Question: I use Xcode to develop application for iOS8.
I use Core-Plot option of
'''
plotSpace.allowsUserInteraction = YES;
'''
I added values to graph it shows me the graph but when i zoom into the x-title , y-title are hidden.
How can i fix this issue?
I want that the titles be not hidden after zoom in/out
Thanks
this is my functions:
'''
#import "CorePlot-CocoaTouch.h"
@property CPTScatterPlot *linePlot;
@property (nonatomic, strong) CPTGraphHostingView *hostView;
@property (nonatomic, strong) CPTGraph *graph;
'''
'''
-(void)initLinePlotTmp
{
//Initialize and display Graph (x and y axis lines)
self.graph = [[CPTXYGraph alloc] initWithFrame:self.graphView.bounds];
self.hostView = [[CPTGraphHostingView alloc] initWithFrame:self.graphView.bounds];
self.hostView.hostedGraph = self.graph;
[self.graphView addSubview:hostView];
//apply styling to Graph
[self.graph applyTheme:[CPTTheme themeNamed:kCPTPlainWhiteTheme]];
//set graph backgound area transparent
self.graph.backgroundColor = nil;
self.graph.fill = nil;
self.graph.plotAreaFrame.fill = nil;
self.graph.plotAreaFrame.plotArea.fill = nil;
//This removes top and right lines of graph
self.graph.plotAreaFrame.borderLineStyle = nil;
//This shows x and y axis labels from 0 to 1
self.graph.plotAreaFrame.masksToBorder = NO;
// set padding for graph from Left and Bottom
self.graph.paddingBottom = 10;
self.graph.paddingLeft = 50;
self.graph.paddingRight = 0;
self.graph.paddingTop = 10;
//Define x and y axis range
// x-axis from 0 to 100
// y-axis from 0 to 300
CPTXYPlotSpace *plotSpace = (CPTXYPlotSpace *)self.graph.defaultPlotSpace;
plotSpace.allowsUserInteraction = YES;
plotSpace.xRange = [CPTPlotRange plotRangeWithLocation:CPTDecimalFromInt(plotXMinRange)
length:CPTDecimalFromInt(plotXMaxRange)];
plotSpace.yRange = [CPTPlotRange plotRangeWithLocation:CPTDecimalFromInt(plotYMinRange)
length:CPTDecimalFromInt(plotYMaxRange)];
CPTXYAxisSet *axisSet = (CPTXYAxisSet *)self.graph.axisSet;
NSNumberFormatter *axisLabelFormatter = [[NSNumberFormatter alloc]init];
[axisLabelFormatter setGeneratesDecimalNumbers:NO];
[axisLabelFormatter setNumberStyle:NSNumberFormatterDecimalStyle];
//Define x-axis properties
//x-axis intermediate interval 2
axisSet.xAxis.majorIntervalLength = CPTDecimalFromInt(plotXInterval);
axisSet.xAxis.minorTicksPerInterval = 1;
axisSet.xAxis.minorTickLength = 5;
axisSet.xAxis.majorTickLength = 7;
axisSet.xAxis.title = @"Time(Hours)";
axisSet.xAxis.titleOffset = 25;
axisSet.xAxis.labelFormatter = axisLabelFormatter;
//Define y-axis properties
//y-axis intermediate interval = 50;
axisSet.yAxis.majorIntervalLength = CPTDecimalFromInt(plotYInterval);
axisSet.yAxis.minorTicksPerInterval = 4;
axisSet.yAxis.minorTickLength = 5;
axisSet.yAxis.majorTickLength = 7;
axisSet.yAxis.title = @"Temperature";
axisSet.yAxis.titleOffset = 30;
axisSet.yAxis.labelFormatter = axisLabelFormatter;
//Define line plot and set line properties
self.linePlot = [[CPTScatterPlot alloc] init];
self.linePlot.dataSource = self;
[self.graph addPlot:self.linePlot toPlotSpace:plotSpace];
//set line plot style
CPTMutableLineStyle *lineStyle = [self.linePlot.dataLineStyle mutableCopy];
lineStyle.lineWidth = 2;
lineStyle.lineColor = [CPTColor blackColor];
self.linePlot.dataLineStyle = lineStyle;
CPTMutableLineStyle *symbolineStyle = [CPTMutableLineStyle lineStyle];
symbolineStyle.lineColor = [CPTColor blackColor];
CPTPlotSymbol *symbol = [CPTPlotSymbol ellipsePlotSymbol];
symbol.fill = [CPTFill fillWithColor:[CPTColor blackColor]];
symbol.lineStyle = symbolineStyle;
symbol.size = CGSizeMake(3.0f, 3.0f);
self.linePlot.plotSymbol = symbol;
//set graph grid lines
CPTMutableLineStyle *gridLineStyle = [[CPTMutableLineStyle alloc] init];
gridLineStyle.lineColor = [CPTColor grayColor];
gridLineStyle.lineWidth = 0.5;
axisSet.xAxis.majorGridLineStyle = gridLineStyle;
axisSet.yAxis.majorGridLineStyle = gridLineStyle;
}
'''
'''
-(void)addHRValueToGraph:(int)data
{
[tmpValues addObject:[NSDecimalNumber numberWithInt:data]];
if ([tmpValues count] > plotXMaxRange) {
plotXMaxRange = plotXMaxRange + plotXMaxRange;
plotXInterval = plotXInterval + plotXInterval;
[self updatePlotSpace];
}
[self.graph reloadData];
}
'''
'''
- (void)viewDidLoad
{
[super viewDidLoad];
// Do any additional setup after loading the view.
LogDebug(@"viewDidLoad");
tmpValues = [[NSMutableArray alloc]init];
tmpDBvalues= [[NSMutableArray alloc]init];
plotXMaxRange = 24;
plotXMinRange = 1;
plotYMaxRange = 5;
plotYMinRange = 35
plotYInterval = 1;
plotXInterval = 2;
}
'''

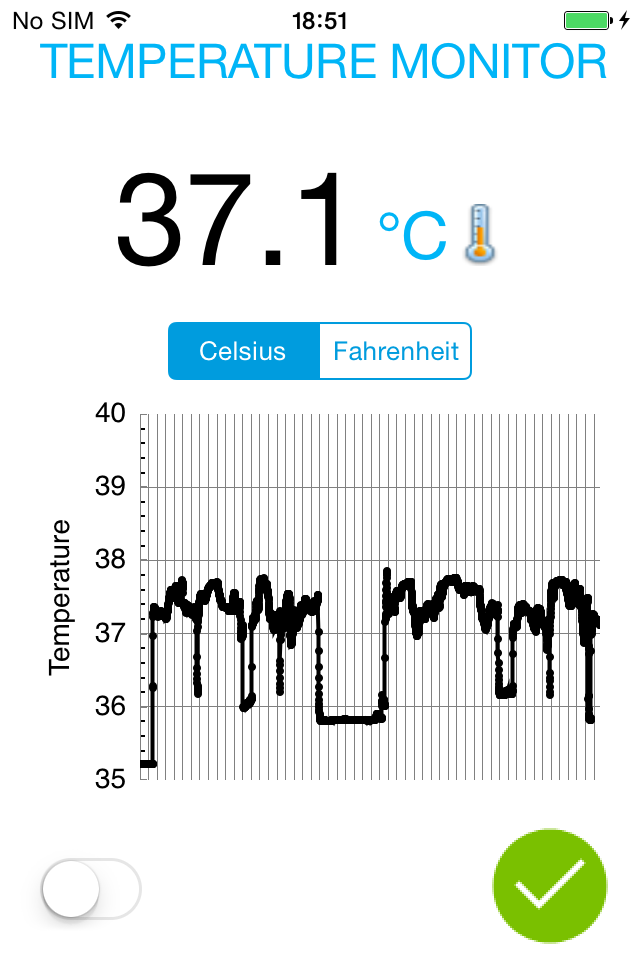
Answer: Use a plot space delegate to constrain the plot ranges. Implement the '-plotSpace:willChangePlotRangeTo:forCoordinate:' method. Check the passed in range and make sure it falls in the desired range. If not, make a mutable copy and modify it to fit. Return the original or modified range as appropriate.